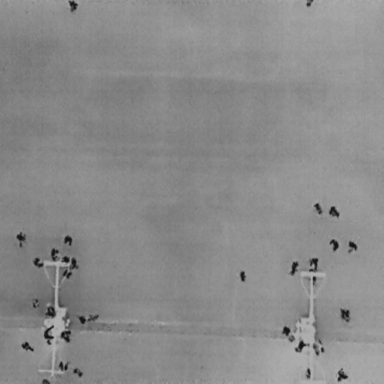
There are 31 People in the infrared image.